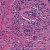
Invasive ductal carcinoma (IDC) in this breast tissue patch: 1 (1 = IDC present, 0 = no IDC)